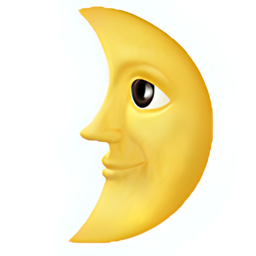
Name: first quarter moon with face
Emoji: 🌛
Group: Travel & Places
Sub-group: sky & weather